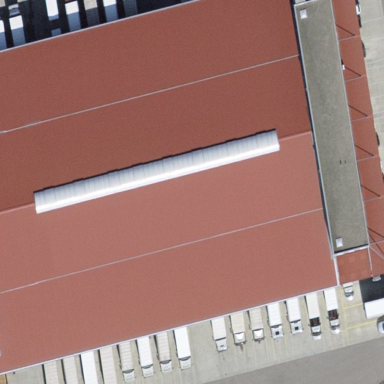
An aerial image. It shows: View of roof of building.